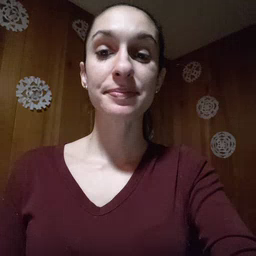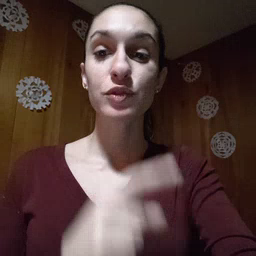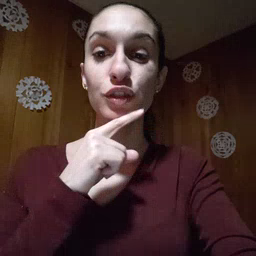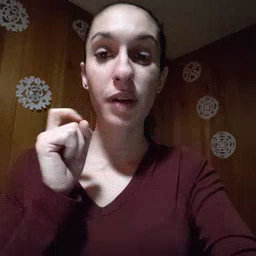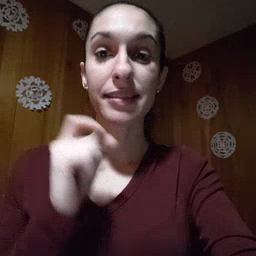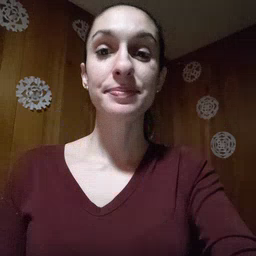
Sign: dry